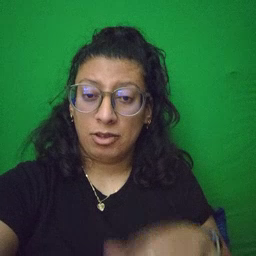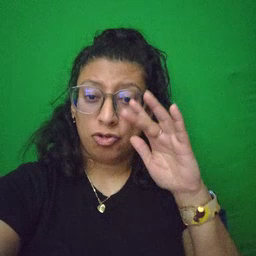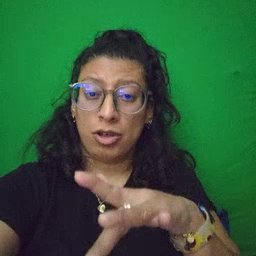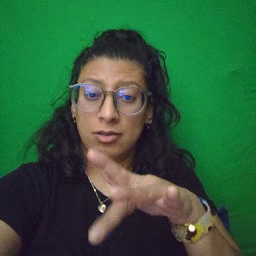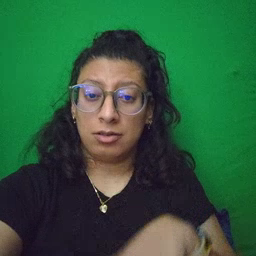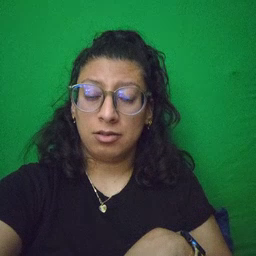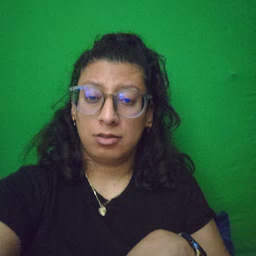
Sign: touch